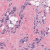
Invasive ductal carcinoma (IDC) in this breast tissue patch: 1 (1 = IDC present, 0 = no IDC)